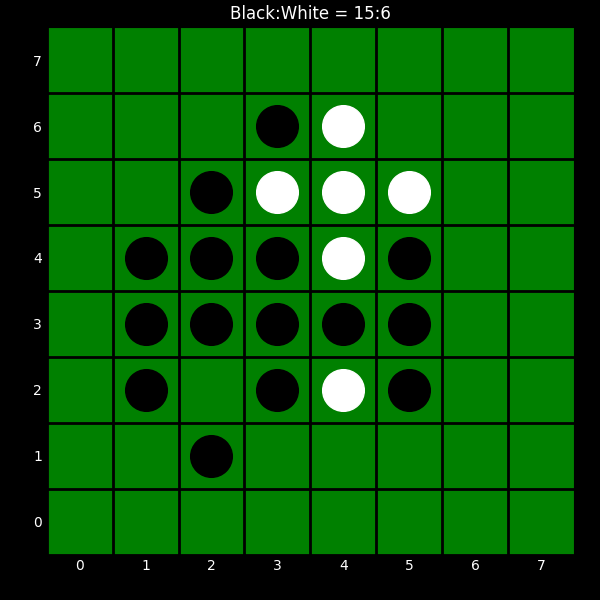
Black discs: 15
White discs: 6